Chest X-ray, AP view. Patient: 38 years old, sex M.
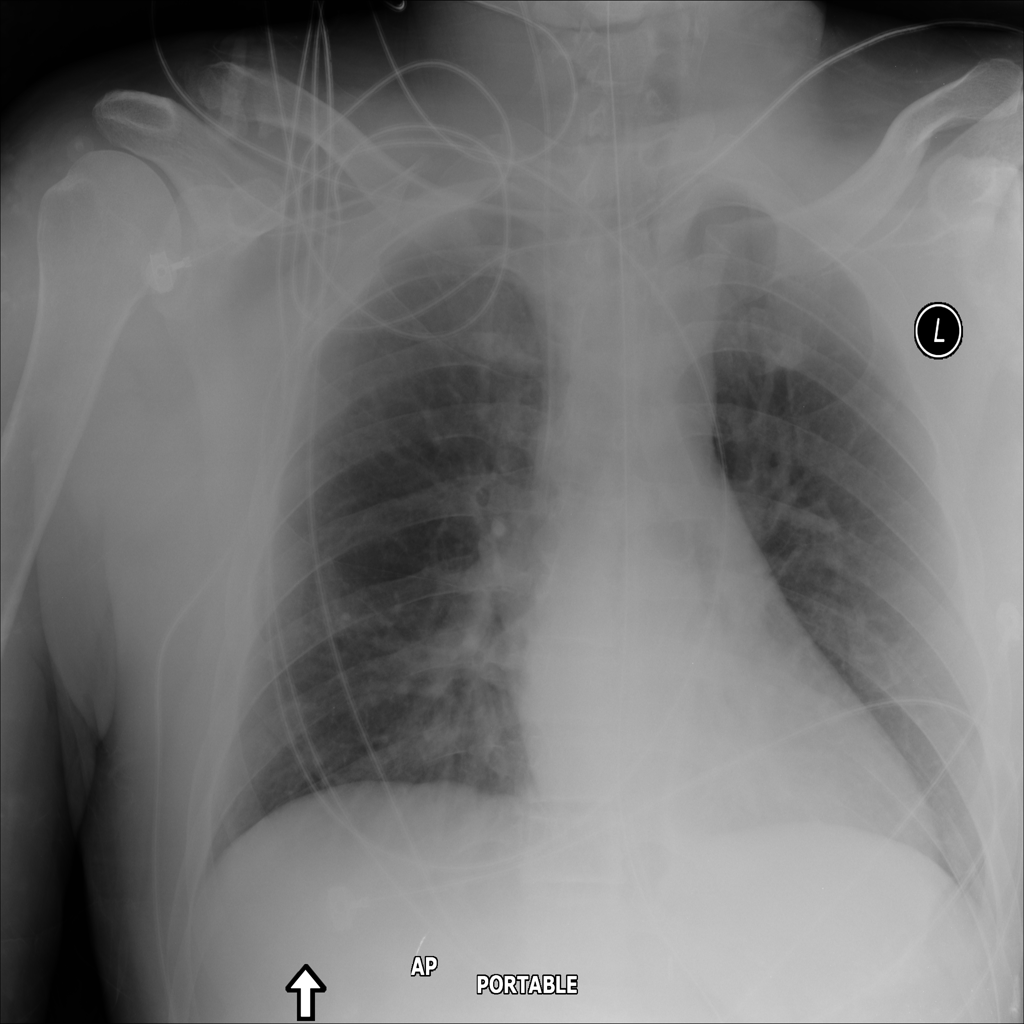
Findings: No Finding